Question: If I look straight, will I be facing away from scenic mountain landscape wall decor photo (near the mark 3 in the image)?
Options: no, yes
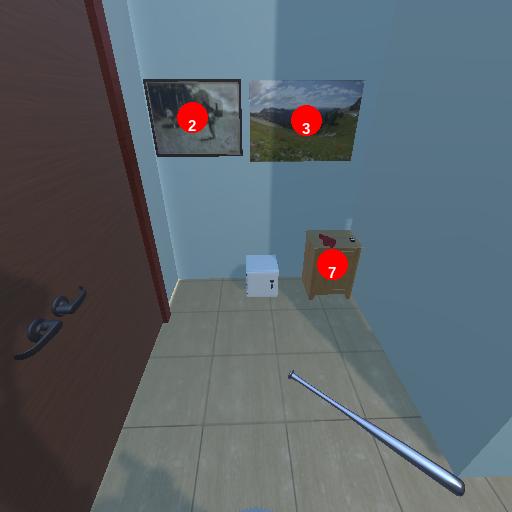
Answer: no